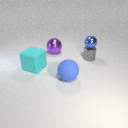
large cyan rubber cube behind large blue rubber sphere